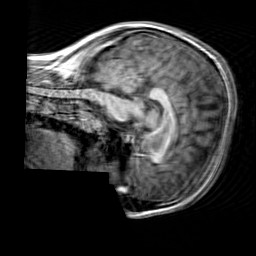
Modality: T1w
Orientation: sagittal
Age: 22
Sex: female
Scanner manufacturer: siemens
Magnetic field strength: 3 T
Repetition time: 2.3 s
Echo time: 0.00303 s